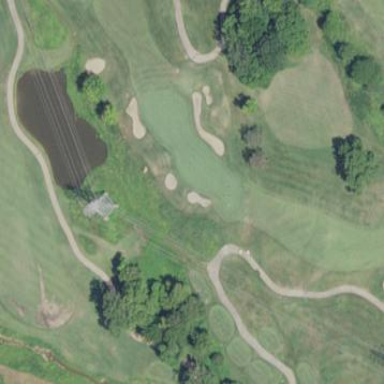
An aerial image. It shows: Green golf area with grass land use.